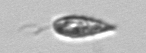
Label: Euglena